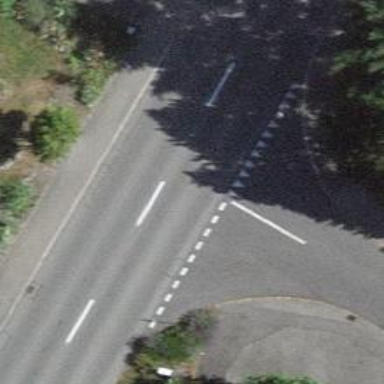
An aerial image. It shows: Road with "give way" sign.